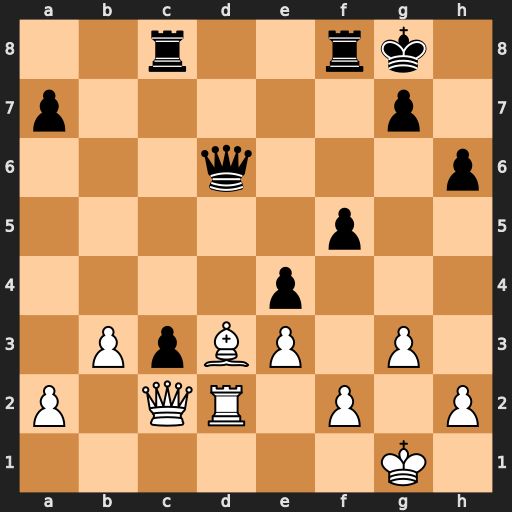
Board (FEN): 2r2rk1/p5p1/3q3p/5p2/4p3/1PpBP1P1/P1QR1P1P/6K1
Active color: w
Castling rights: -
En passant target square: -
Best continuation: Bc4+ Rxc4 Rxd6